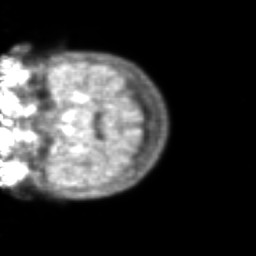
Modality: PET
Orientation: coronal
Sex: female
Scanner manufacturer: ge